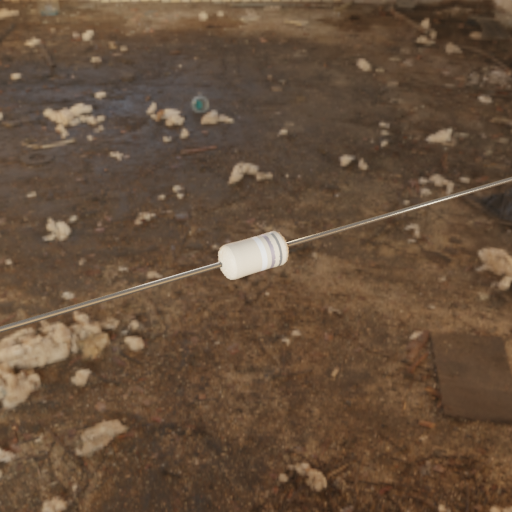
Resistor colour bands (in order): white, silver, gray